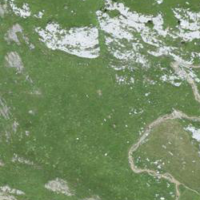
EUNIS habitat code: 23
Species observed at this site:
Pimpinella major
Rupicapra rupicapra